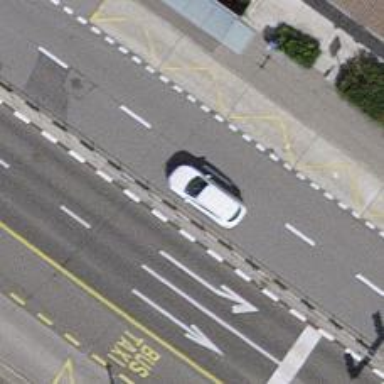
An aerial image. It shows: Bus stop for trolleybuses with designated stop position for public transport.